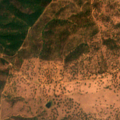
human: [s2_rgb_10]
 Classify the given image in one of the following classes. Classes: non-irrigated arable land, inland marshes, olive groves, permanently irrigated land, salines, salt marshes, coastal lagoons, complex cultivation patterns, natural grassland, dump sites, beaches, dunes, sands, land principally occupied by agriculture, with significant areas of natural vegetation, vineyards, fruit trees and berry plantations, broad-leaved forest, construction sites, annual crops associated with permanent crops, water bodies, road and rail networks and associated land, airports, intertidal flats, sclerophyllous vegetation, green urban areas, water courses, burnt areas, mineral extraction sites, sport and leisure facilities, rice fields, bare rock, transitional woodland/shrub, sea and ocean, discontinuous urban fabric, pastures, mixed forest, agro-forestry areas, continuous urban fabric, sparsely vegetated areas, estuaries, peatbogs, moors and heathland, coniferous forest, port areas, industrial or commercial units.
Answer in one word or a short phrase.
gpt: agro-forestry areas, broad-leaved forest, coniferous forest, transitional woodland/shrub